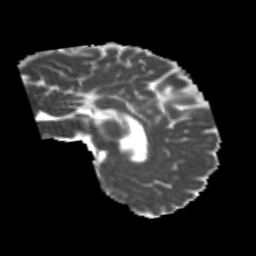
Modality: MD
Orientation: sagittal
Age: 22
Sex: male
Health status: healthy
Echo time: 0.074 s